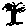
Label: tree